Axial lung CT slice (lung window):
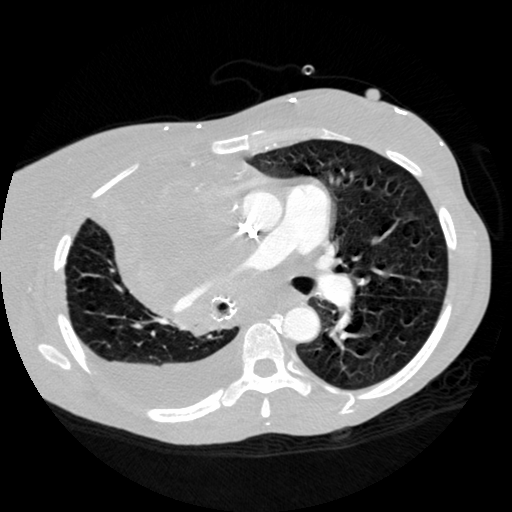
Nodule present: no